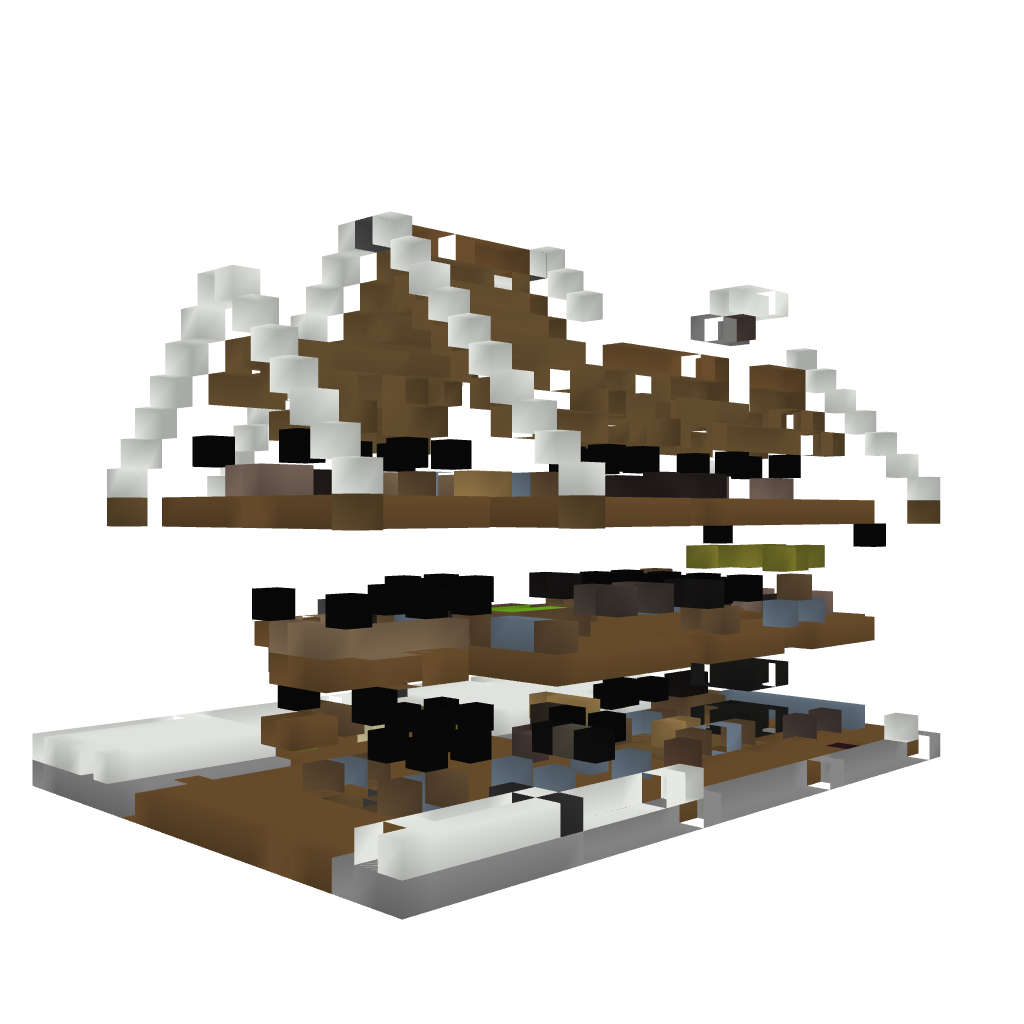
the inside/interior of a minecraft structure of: Wood Cottage